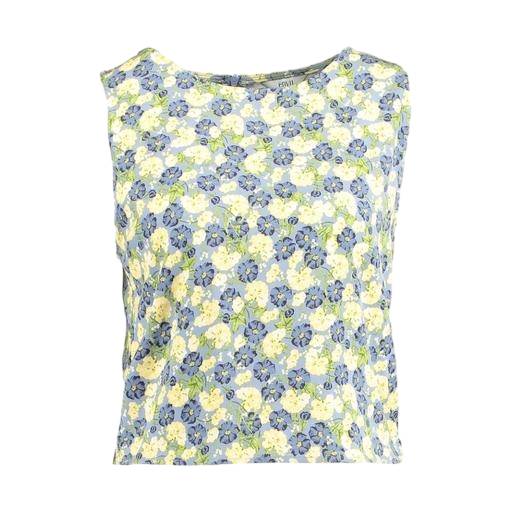
blue floral-print tank top, blue floral-print top, blue sleeveless floral-print shirt, white background